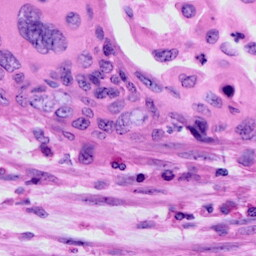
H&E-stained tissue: Cervix